Aerial crown-view tile of a tropical tree (Barro Colorado Island, Panama), acquired 20241216:
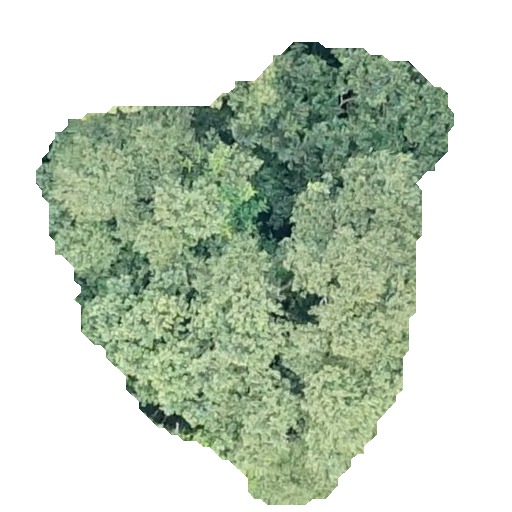
Species: Luehea seemannii
GBIF accepted scientific name: Luehea seemannii
Crown area: 183.064 m²